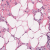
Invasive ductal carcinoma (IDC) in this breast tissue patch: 0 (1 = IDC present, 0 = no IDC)